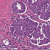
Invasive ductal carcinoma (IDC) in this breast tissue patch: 1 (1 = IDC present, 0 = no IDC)